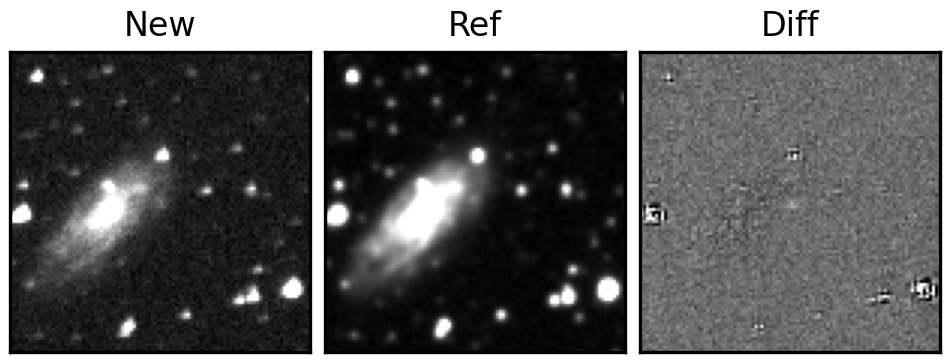
Label: real